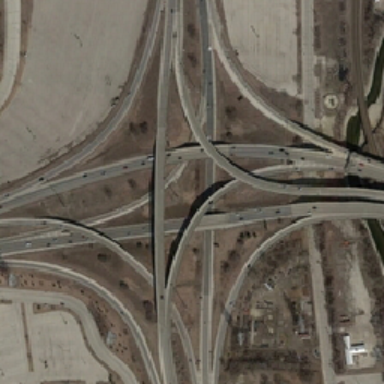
Many bare lands are on viaducts near the river .